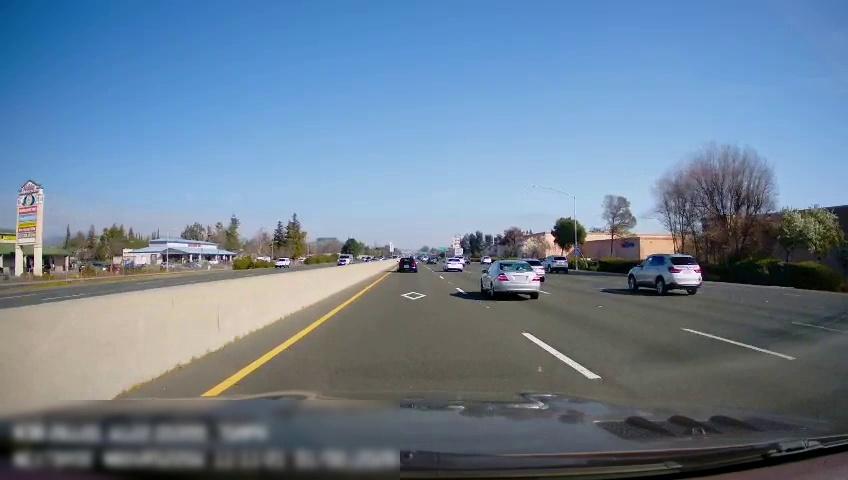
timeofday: Day
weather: Sunny
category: Drivable Space
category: Drivable Space
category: Vehicles | Car
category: Vehicles | Car
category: Vehicles | Truck
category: Vehicles | SUV
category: Vehicles | SUV
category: Vehicles | Other LV
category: Vehicles | SUV
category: Vehicles | Car
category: Vehicles | Car
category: Vehicles | SUV
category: Vehicles | SUV
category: Vehicles | Car
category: Lanes | Alternate Lane
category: Lanes | Current Lane
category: Lanes | Current Lane
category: Lanes | Alternate Lane
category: Lanes | Opposite Lane
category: Lanes | Opposite Lane
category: Lanes | Opposite Lane